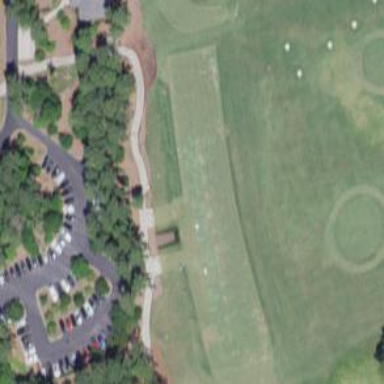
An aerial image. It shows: Grassy area used as driving range for golf.